Question: How can I make this picker/slider or whatever view?
It is given to me by a designer and I have no Idea how to make it!
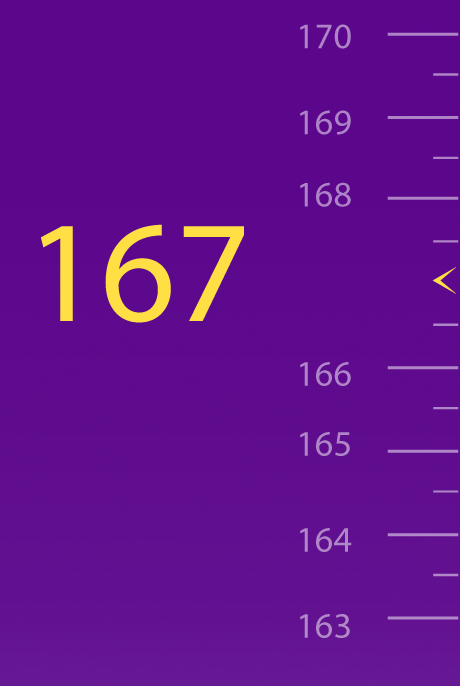
Answer: This is not a really easy task, there are different roads that you can take, but the one that makes more sense to me is <URL> 'UIControl'.
'UIControl' is a subclass of 'UIView', the main difference is that it's ready to work with the target-action pattern and gives you the possibility to track touches without adding gesture recognizer.
A lot of UI interactive elements are concrete subclasses of 'UIControl', for instance 'UIButton'.
Ray's site has interesting <URL> about how to do that.
Probably the harder part is integrating autolayout programmatically to make it adapt to any size of views.
This is the log hard road that provides the most reliable solution, but I think that you can achieve something similar compositing your own UIView subclass using a customized slider and some labels.